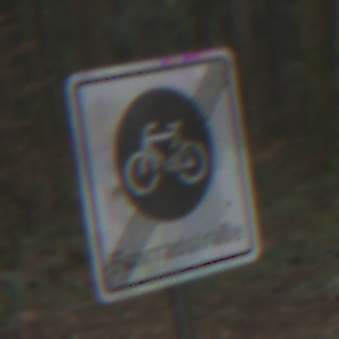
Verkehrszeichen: EndeFahrradstrasse
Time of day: Midday
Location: Outdoor (Nature)
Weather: Overcast
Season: NotSpecified
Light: Natural